Aerial crown-view tile of a tropical tree (Barro Colorado Island, Panama), acquired 20250915:
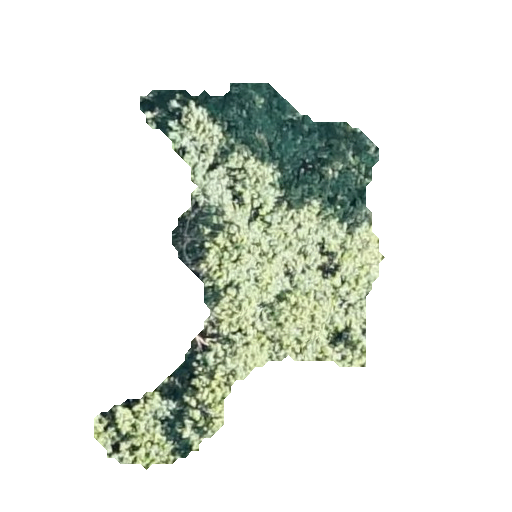
Species: Luehea seemannii
GBIF accepted scientific name: Luehea seemannii
Crown area: 82.929 m²